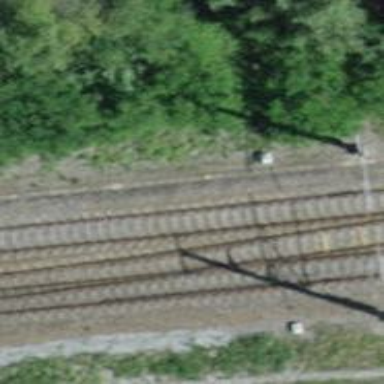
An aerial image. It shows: Single-track electrified railway with contact line.